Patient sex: M
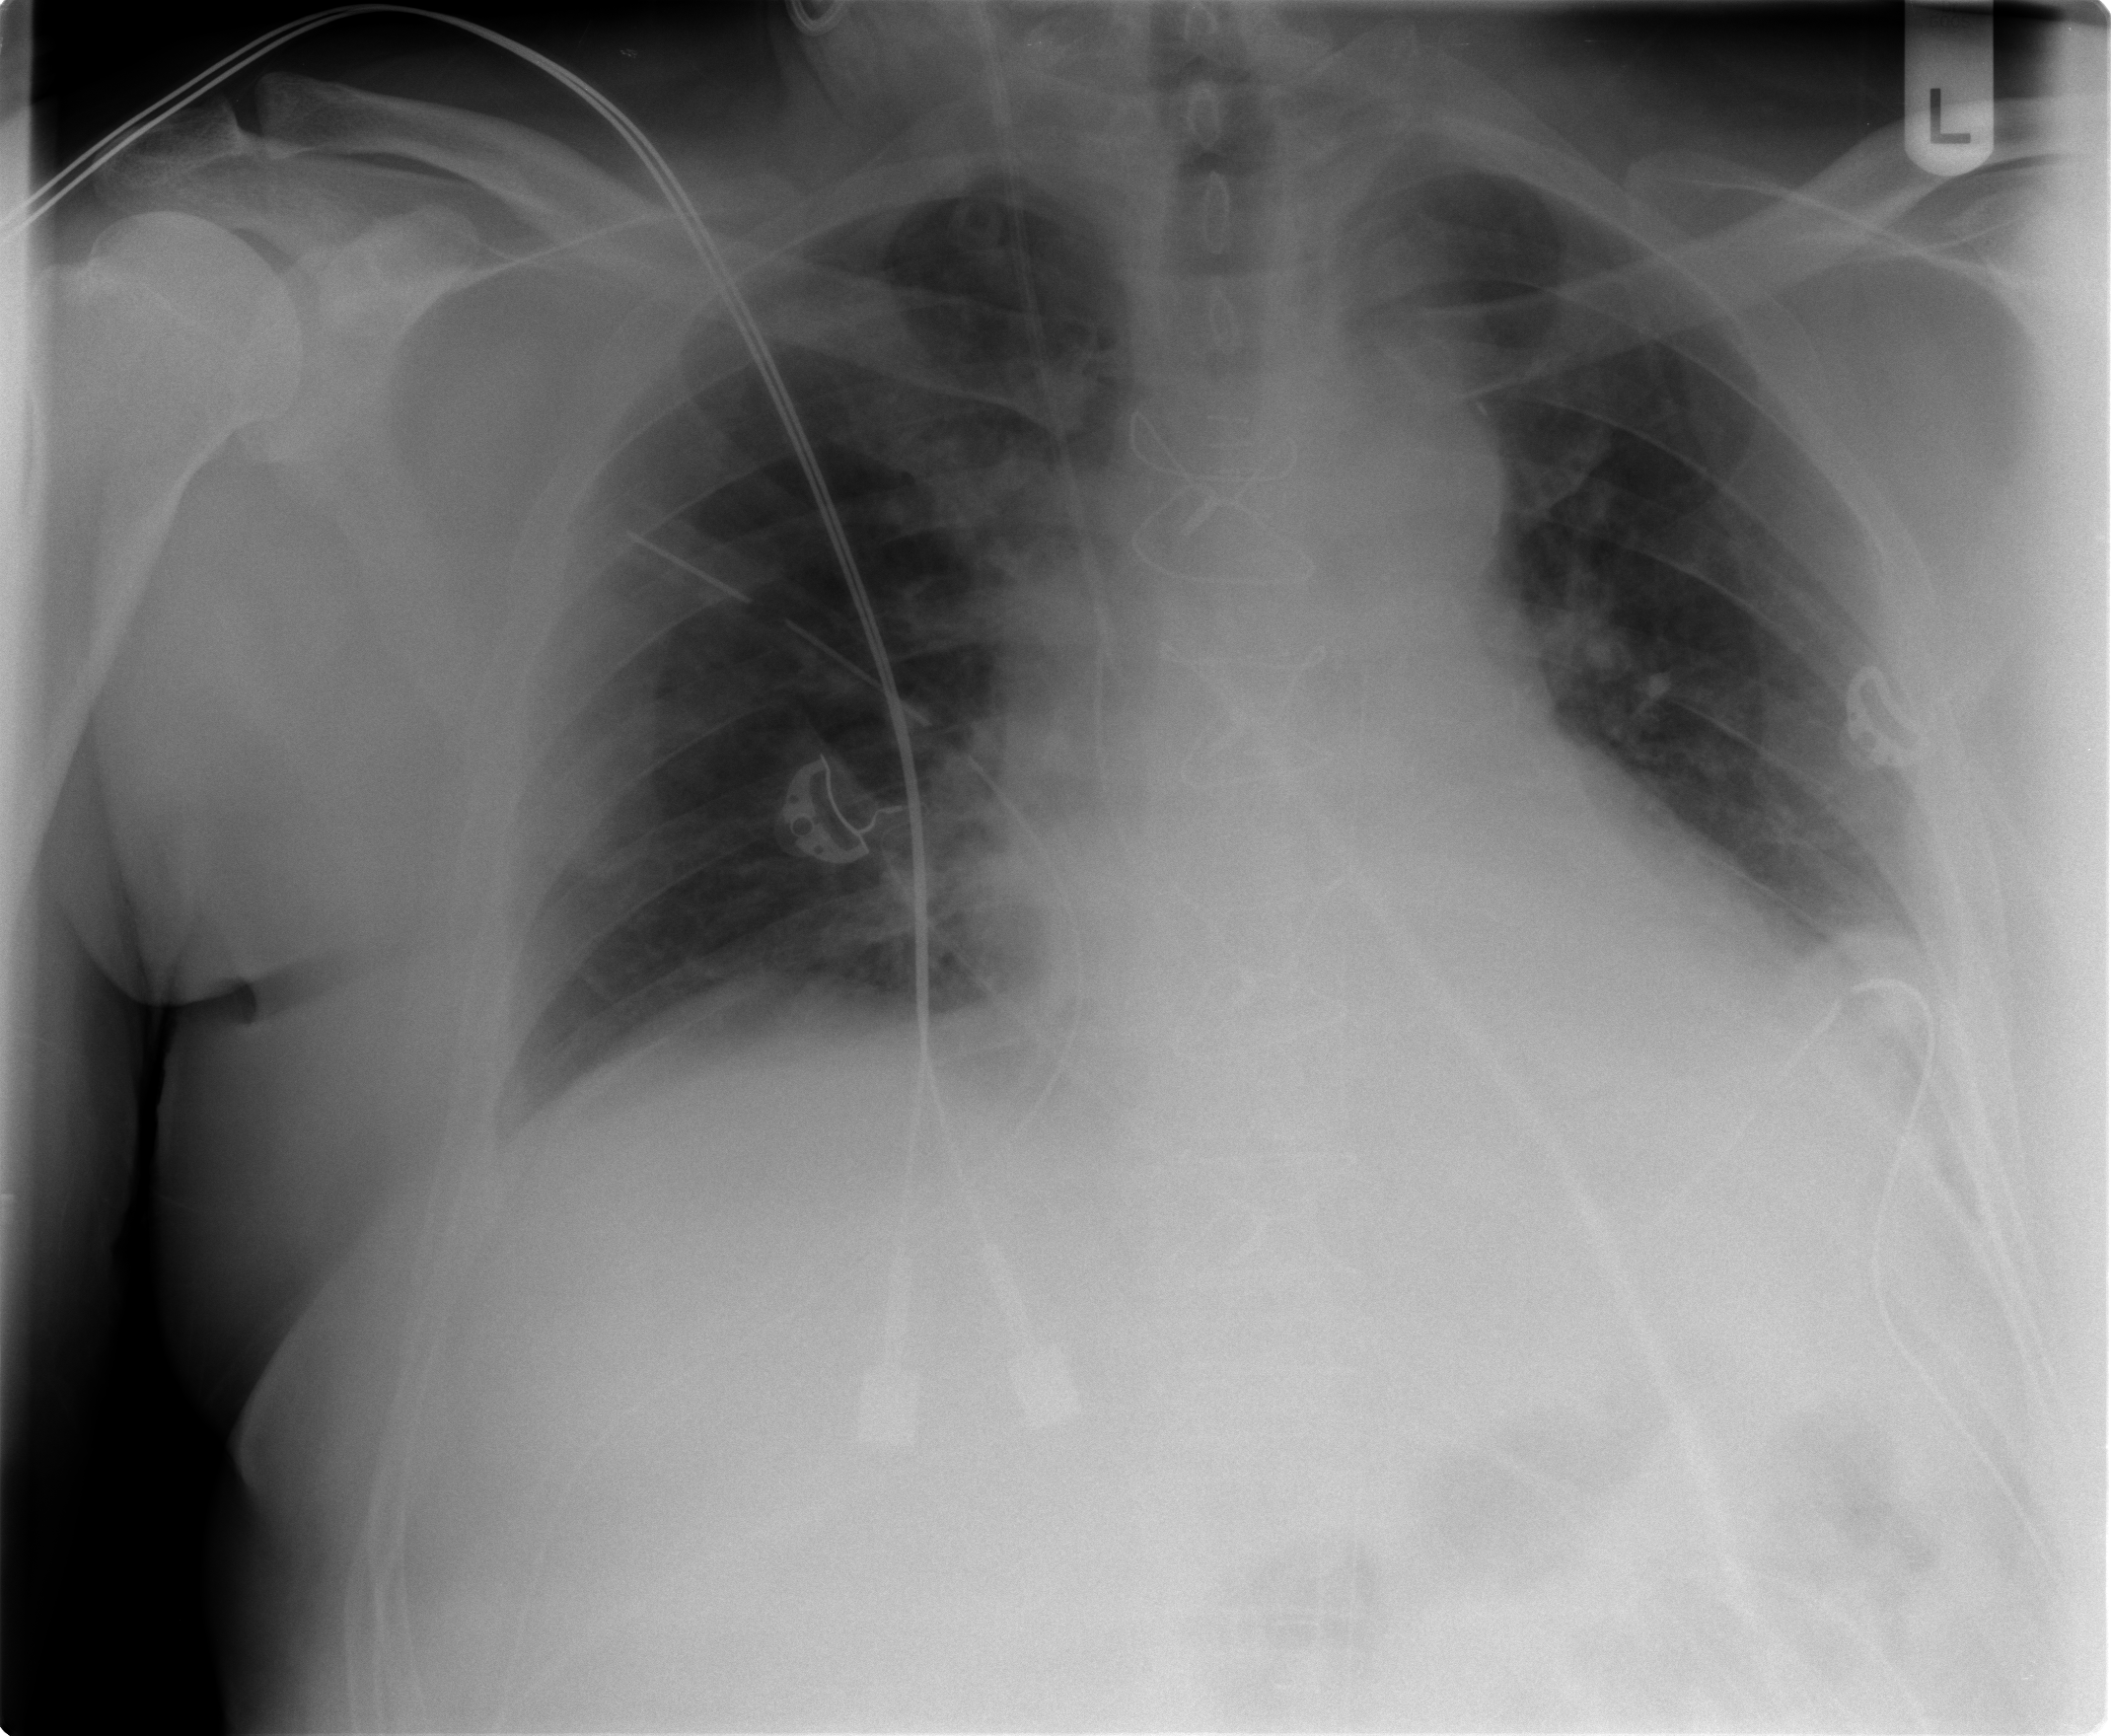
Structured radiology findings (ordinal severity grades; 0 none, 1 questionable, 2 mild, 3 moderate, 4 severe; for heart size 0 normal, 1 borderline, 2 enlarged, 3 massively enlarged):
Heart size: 2
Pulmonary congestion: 1
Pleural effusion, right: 0
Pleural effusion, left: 1
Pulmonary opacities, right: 1
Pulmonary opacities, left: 0
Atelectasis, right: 1
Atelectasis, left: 2